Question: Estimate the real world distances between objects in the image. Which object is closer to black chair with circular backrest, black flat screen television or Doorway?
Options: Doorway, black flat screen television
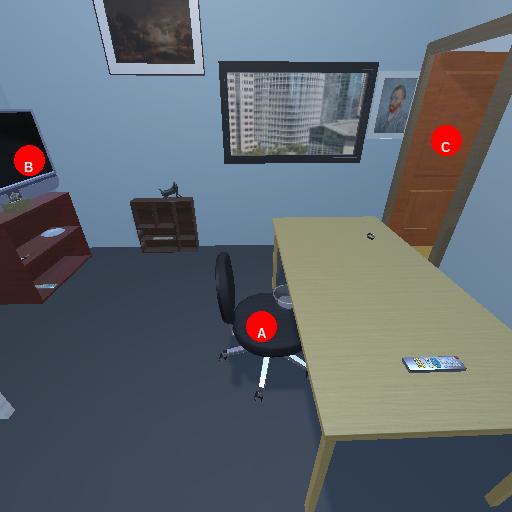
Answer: Doorway